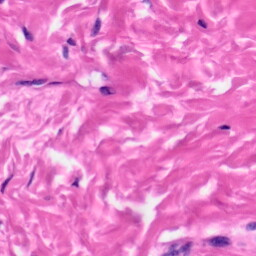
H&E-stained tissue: Skin